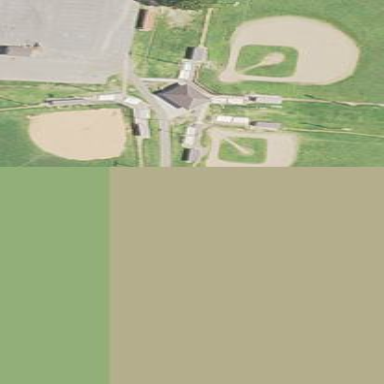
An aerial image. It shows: Baseball pitch for leisure and sports activities.